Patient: sex F, age 26
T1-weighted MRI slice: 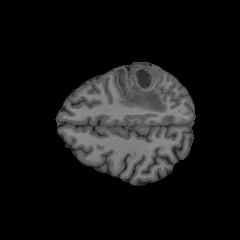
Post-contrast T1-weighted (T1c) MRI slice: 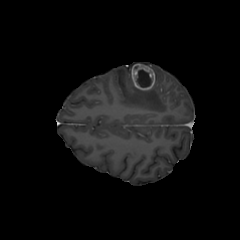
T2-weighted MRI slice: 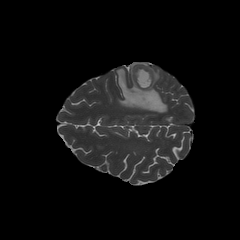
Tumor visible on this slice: yes
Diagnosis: Glioblastoma, IDH-wildtype
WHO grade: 4